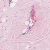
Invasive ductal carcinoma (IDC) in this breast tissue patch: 0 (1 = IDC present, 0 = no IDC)